Question: I wrote a 'Stored Procedure' in MySQL.
I am trying to get days in column of any month respectively.
below is the 'sql query'
'''
DELIMITER $$
DROP PROCEDURE IF EXISTS 'GenerateReport'$$
CREATE
DEFINER = 'FreeUser'@'localhost'
PROCEDURE 'databasename'.'GenerateReport'(
IN gDate DATE,
IN gUserID VARCHAR(10)
)
BEGIN
DECLARE gStart INT;
DECLARE gDays INT;
SET gStart = 1;
SET gDays = DAY(LAST_DAY(gDate));
SELECT e.AssociateID, CONCAT(e.FirstName, ' ', e.MiddleName, ' ', e.LastName) AS 'EmployeeName', d.DesignationName,
ts.TSDate,
/* Trying to get days in column, Starts here */
loopOne: LOOP
IF gStart <= gDays THEN
gStart = gStart + 1;
case gStart IS NOT NULL THEN 'ItsDate' ELSE 'NoDate' END,
ITERATE loopOne;
END IF;
LEAVE loopOne;
END LOOP loopOne;
/* Trying to get days in column, ends here */
gStart AS 'Start', gDays AS 'NoofDays'
FROM timesheet ts
LEFT JOIN employee e ON e.EmpID = ts.EmpID
LEFT JOIN designation d ON d.DesignationId = e.DEsignationID
WHERE DATE_FORMAT(ts.TSDate, '%Y-%m') = DATE_FORMAT(gDate, '%Y-%m')
GROUP BY e.AssociateID;
END$$
DELIMITER ;
'''
## Desired Output
consider an image for extra UI, below may not be good respresntation
'''
----------------------------------------------------------
AssociateID | EmployeeName | DesignationName | 1 | 2 | 3 | 4 | .... | 31 | Start | gDays
---------------------------------------------------------
001 |John Carter | Dae ja | ItsDate | ItsDate| .... | ItsDate | 1 | 31
----------------------------------------------------------------------------------
'''

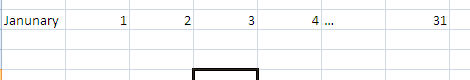
Answer: It's not possible to build a query mixed with loops, if statements or any other flow control that way.
You need to build an dynamic prepared statement and then execute it.
'''
drop procedure if exists dynamiccolumns;
delimiter //
create procedure dynamiccolumns()
begin
declare v_count int default 1;
set @ps := 'select now()';
oneToTen: loop
if v_count = 10 then
leave oneToTen;
end if;
set @ps := concat(@ps, ", ");
set @ps := concat(@ps, v_count);
set v_count := v_count + 1;
end loop oneToTen;
set @ps := concat(@ps, " from dual");
prepare ps from @ps;
execute ps;
deallocate prepare ps;
end//
delimiter ;
'''
And calling it
'''
mysql> call dynamiccolumns;
+---------------------+---+---+---+---+---+---+---+---+---+
| now() | 1 | 2 | 3 | 4 | 5 | 6 | 7 | 8 | 9 |
+---------------------+---+---+---+---+---+---+---+---+---+
| 2013-07-10 06:11:43 | 1 | 2 | 3 | 4 | 5 | 6 | 7 | 8 | 9 |
+---------------------+---+---+---+---+---+---+---+---+---+
1 row in set (0.00 sec)
'''